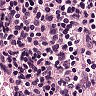
Metastatic tissue present: no